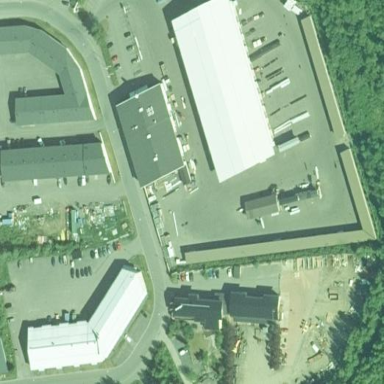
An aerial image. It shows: View of roof of building.